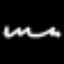
Label: squiggle